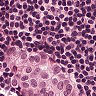
Metastatic tissue present: yes